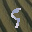
Label: 5